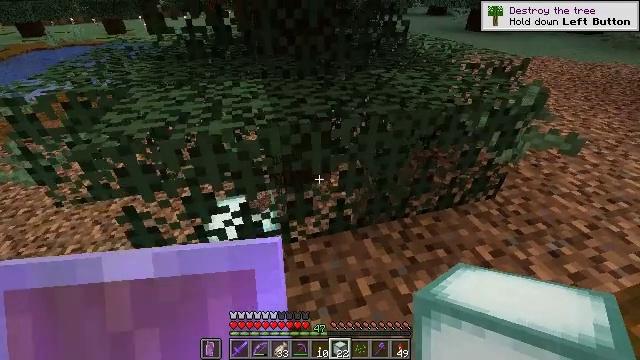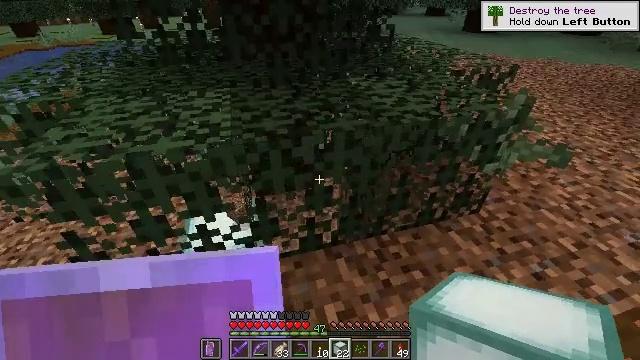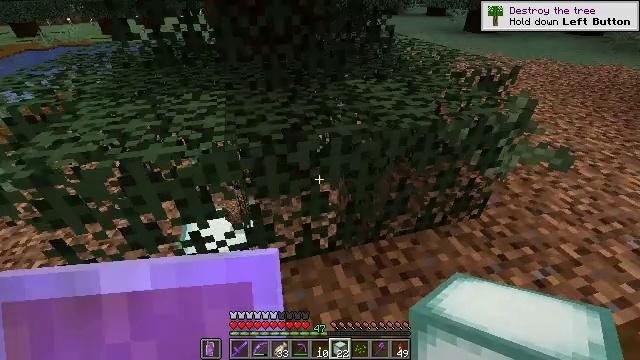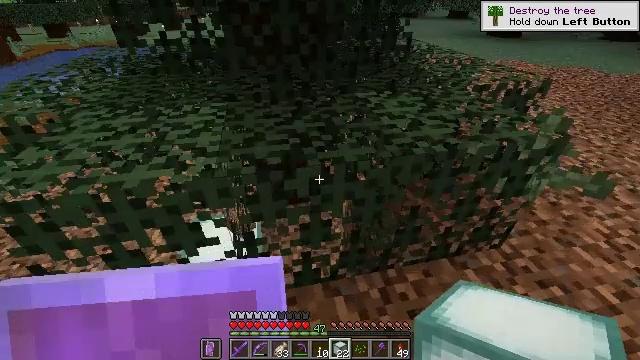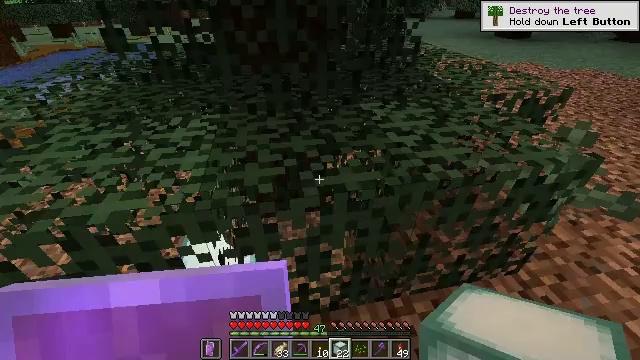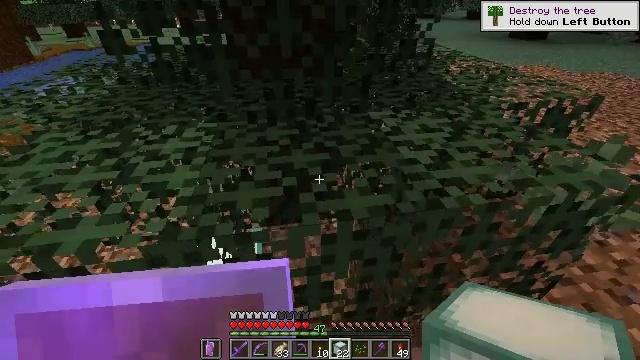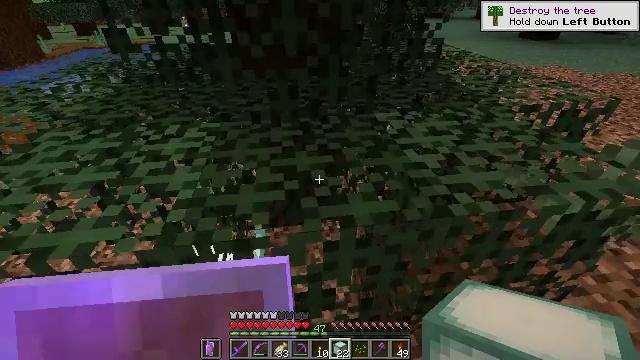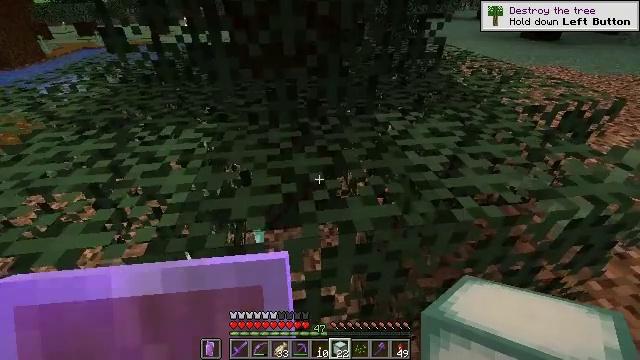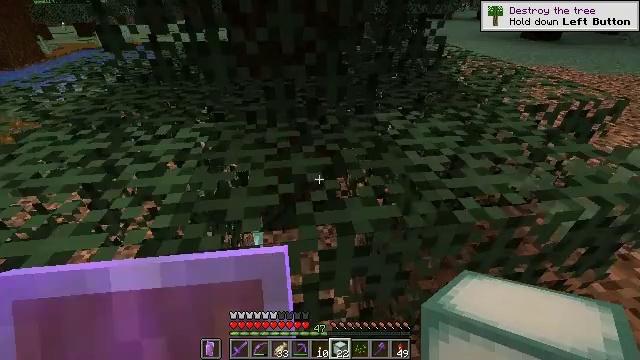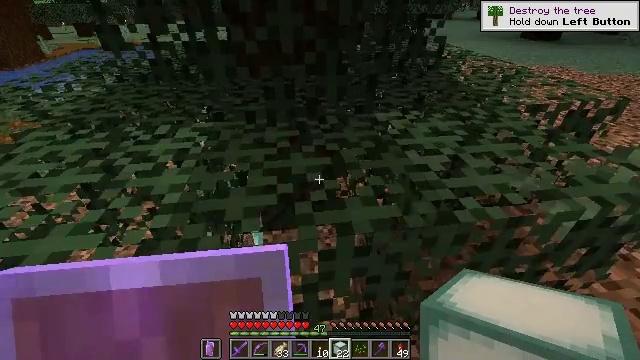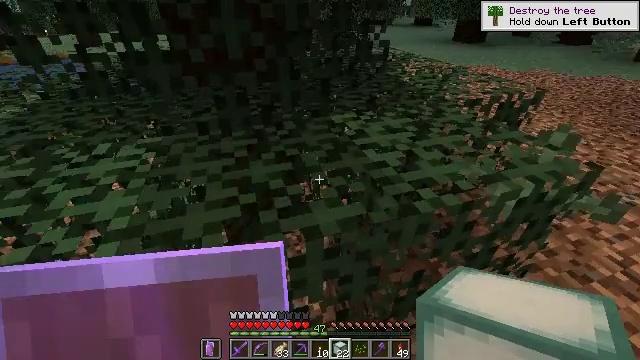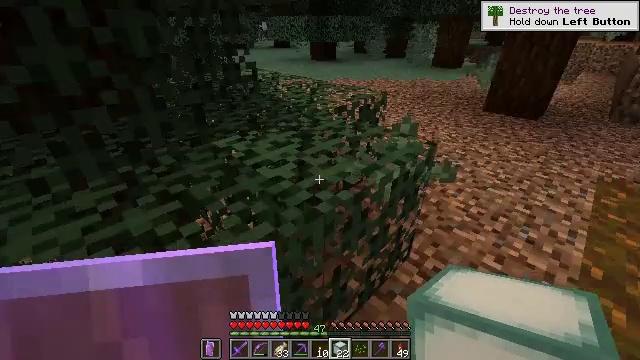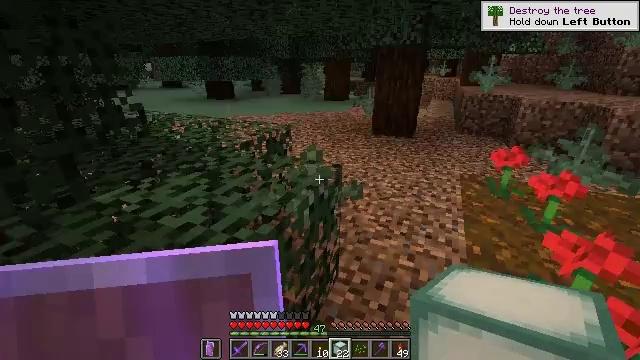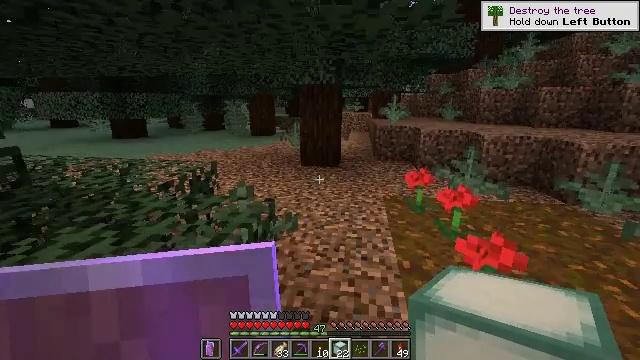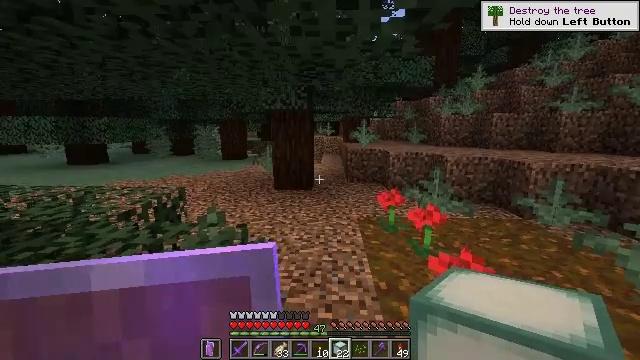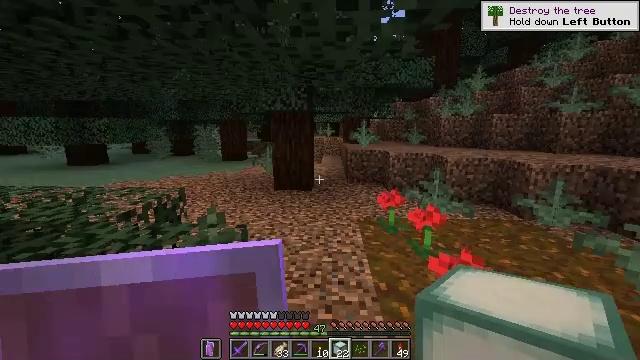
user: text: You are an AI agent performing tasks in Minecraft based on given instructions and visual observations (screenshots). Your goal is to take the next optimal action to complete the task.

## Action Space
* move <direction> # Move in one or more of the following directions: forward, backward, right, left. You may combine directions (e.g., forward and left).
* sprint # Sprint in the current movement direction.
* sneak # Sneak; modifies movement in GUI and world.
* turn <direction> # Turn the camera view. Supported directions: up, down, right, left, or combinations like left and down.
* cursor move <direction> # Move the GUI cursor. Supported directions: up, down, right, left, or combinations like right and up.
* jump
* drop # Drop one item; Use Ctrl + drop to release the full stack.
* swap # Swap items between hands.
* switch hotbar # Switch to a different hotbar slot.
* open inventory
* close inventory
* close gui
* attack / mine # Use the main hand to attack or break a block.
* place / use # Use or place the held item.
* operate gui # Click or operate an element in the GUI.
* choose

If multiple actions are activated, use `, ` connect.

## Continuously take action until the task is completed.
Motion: motion action
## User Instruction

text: Harvest coarse dirt by holding left button.
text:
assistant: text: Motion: move forward and move right
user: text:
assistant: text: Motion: move forward
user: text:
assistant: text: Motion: move forward, turn left
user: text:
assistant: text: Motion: move forward
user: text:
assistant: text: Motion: turn left
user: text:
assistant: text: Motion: turn left
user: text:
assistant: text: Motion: no_op
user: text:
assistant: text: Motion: no_op
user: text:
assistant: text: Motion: no_op
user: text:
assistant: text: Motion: turn right and up
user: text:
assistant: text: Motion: turn right and up
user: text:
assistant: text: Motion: turn right and up
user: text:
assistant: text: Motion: turn right and up
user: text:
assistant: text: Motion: turn right and up
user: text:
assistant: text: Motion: no_op
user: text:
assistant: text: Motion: no_op
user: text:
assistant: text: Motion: no_op
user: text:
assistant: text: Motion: no_op
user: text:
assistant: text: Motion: no_op
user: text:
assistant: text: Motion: no_op
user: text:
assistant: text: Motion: no_op
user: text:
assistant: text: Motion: move forward
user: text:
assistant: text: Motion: move forward, turn left
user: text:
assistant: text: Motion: move forward
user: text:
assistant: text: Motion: move forward
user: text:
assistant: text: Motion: move forward
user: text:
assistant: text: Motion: move forward
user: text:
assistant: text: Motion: move forward, turn left
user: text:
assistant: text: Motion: move forward, turn left
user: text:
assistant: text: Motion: move forward and move right, turn left and down